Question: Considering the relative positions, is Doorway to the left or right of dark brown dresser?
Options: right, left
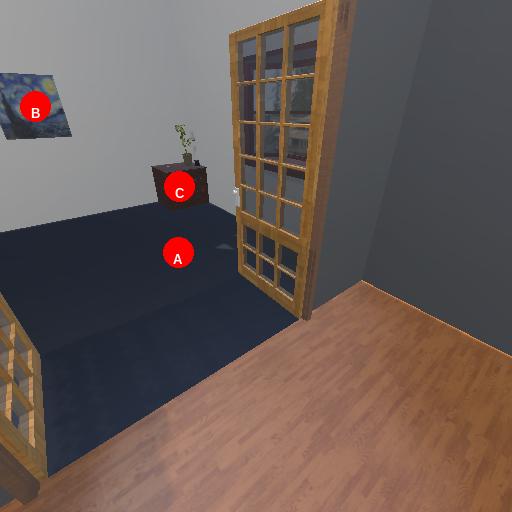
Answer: right